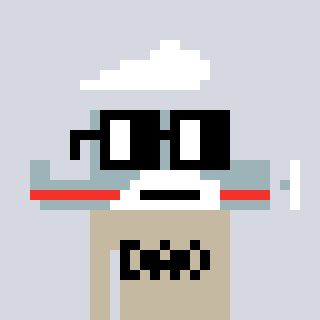
a pixel art character with square black glasses, a plane-shaped head and a bege-colored body on a cool background